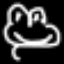
Label: frog